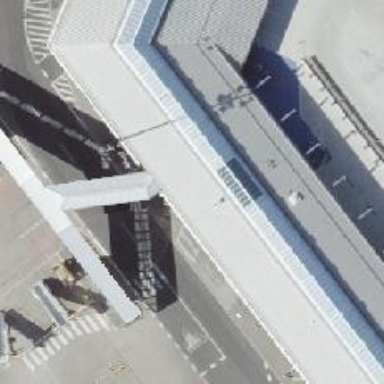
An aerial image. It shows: Airport gate.